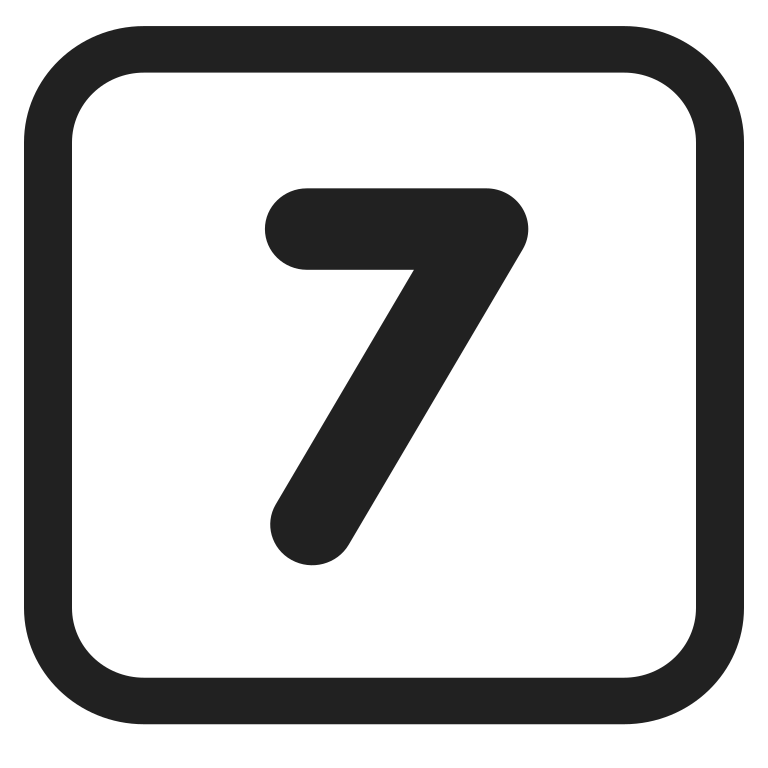
keycap 7 high contrast